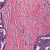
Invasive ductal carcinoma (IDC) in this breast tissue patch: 0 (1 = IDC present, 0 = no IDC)